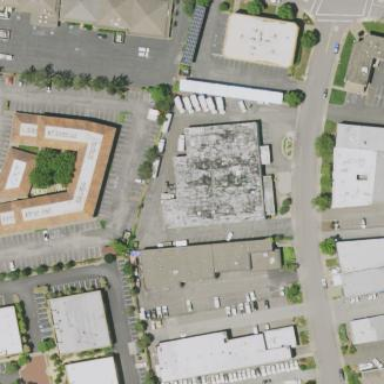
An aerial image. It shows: Industrial building.